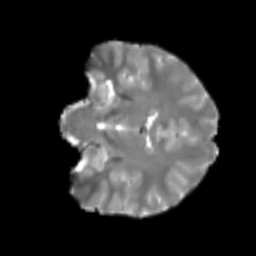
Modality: T2w
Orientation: coronal
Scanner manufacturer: siemens
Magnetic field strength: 3 T
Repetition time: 4 s
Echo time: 0.0594 s